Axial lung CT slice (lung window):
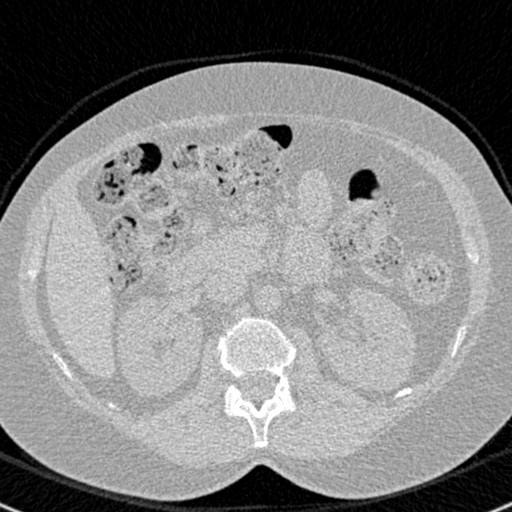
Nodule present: no